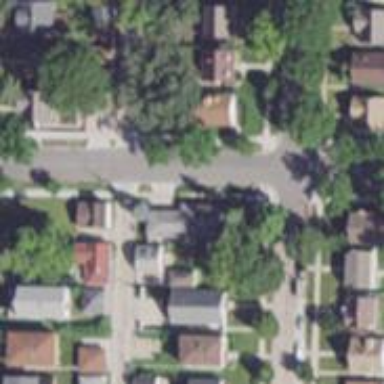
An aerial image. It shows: Alleyway designated as service road.